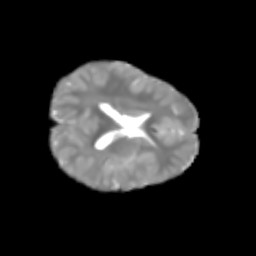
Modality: T2w
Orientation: axial
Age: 6
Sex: male
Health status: healthy